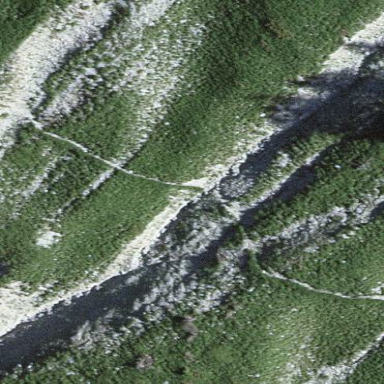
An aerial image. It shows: Natural scree.